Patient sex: M
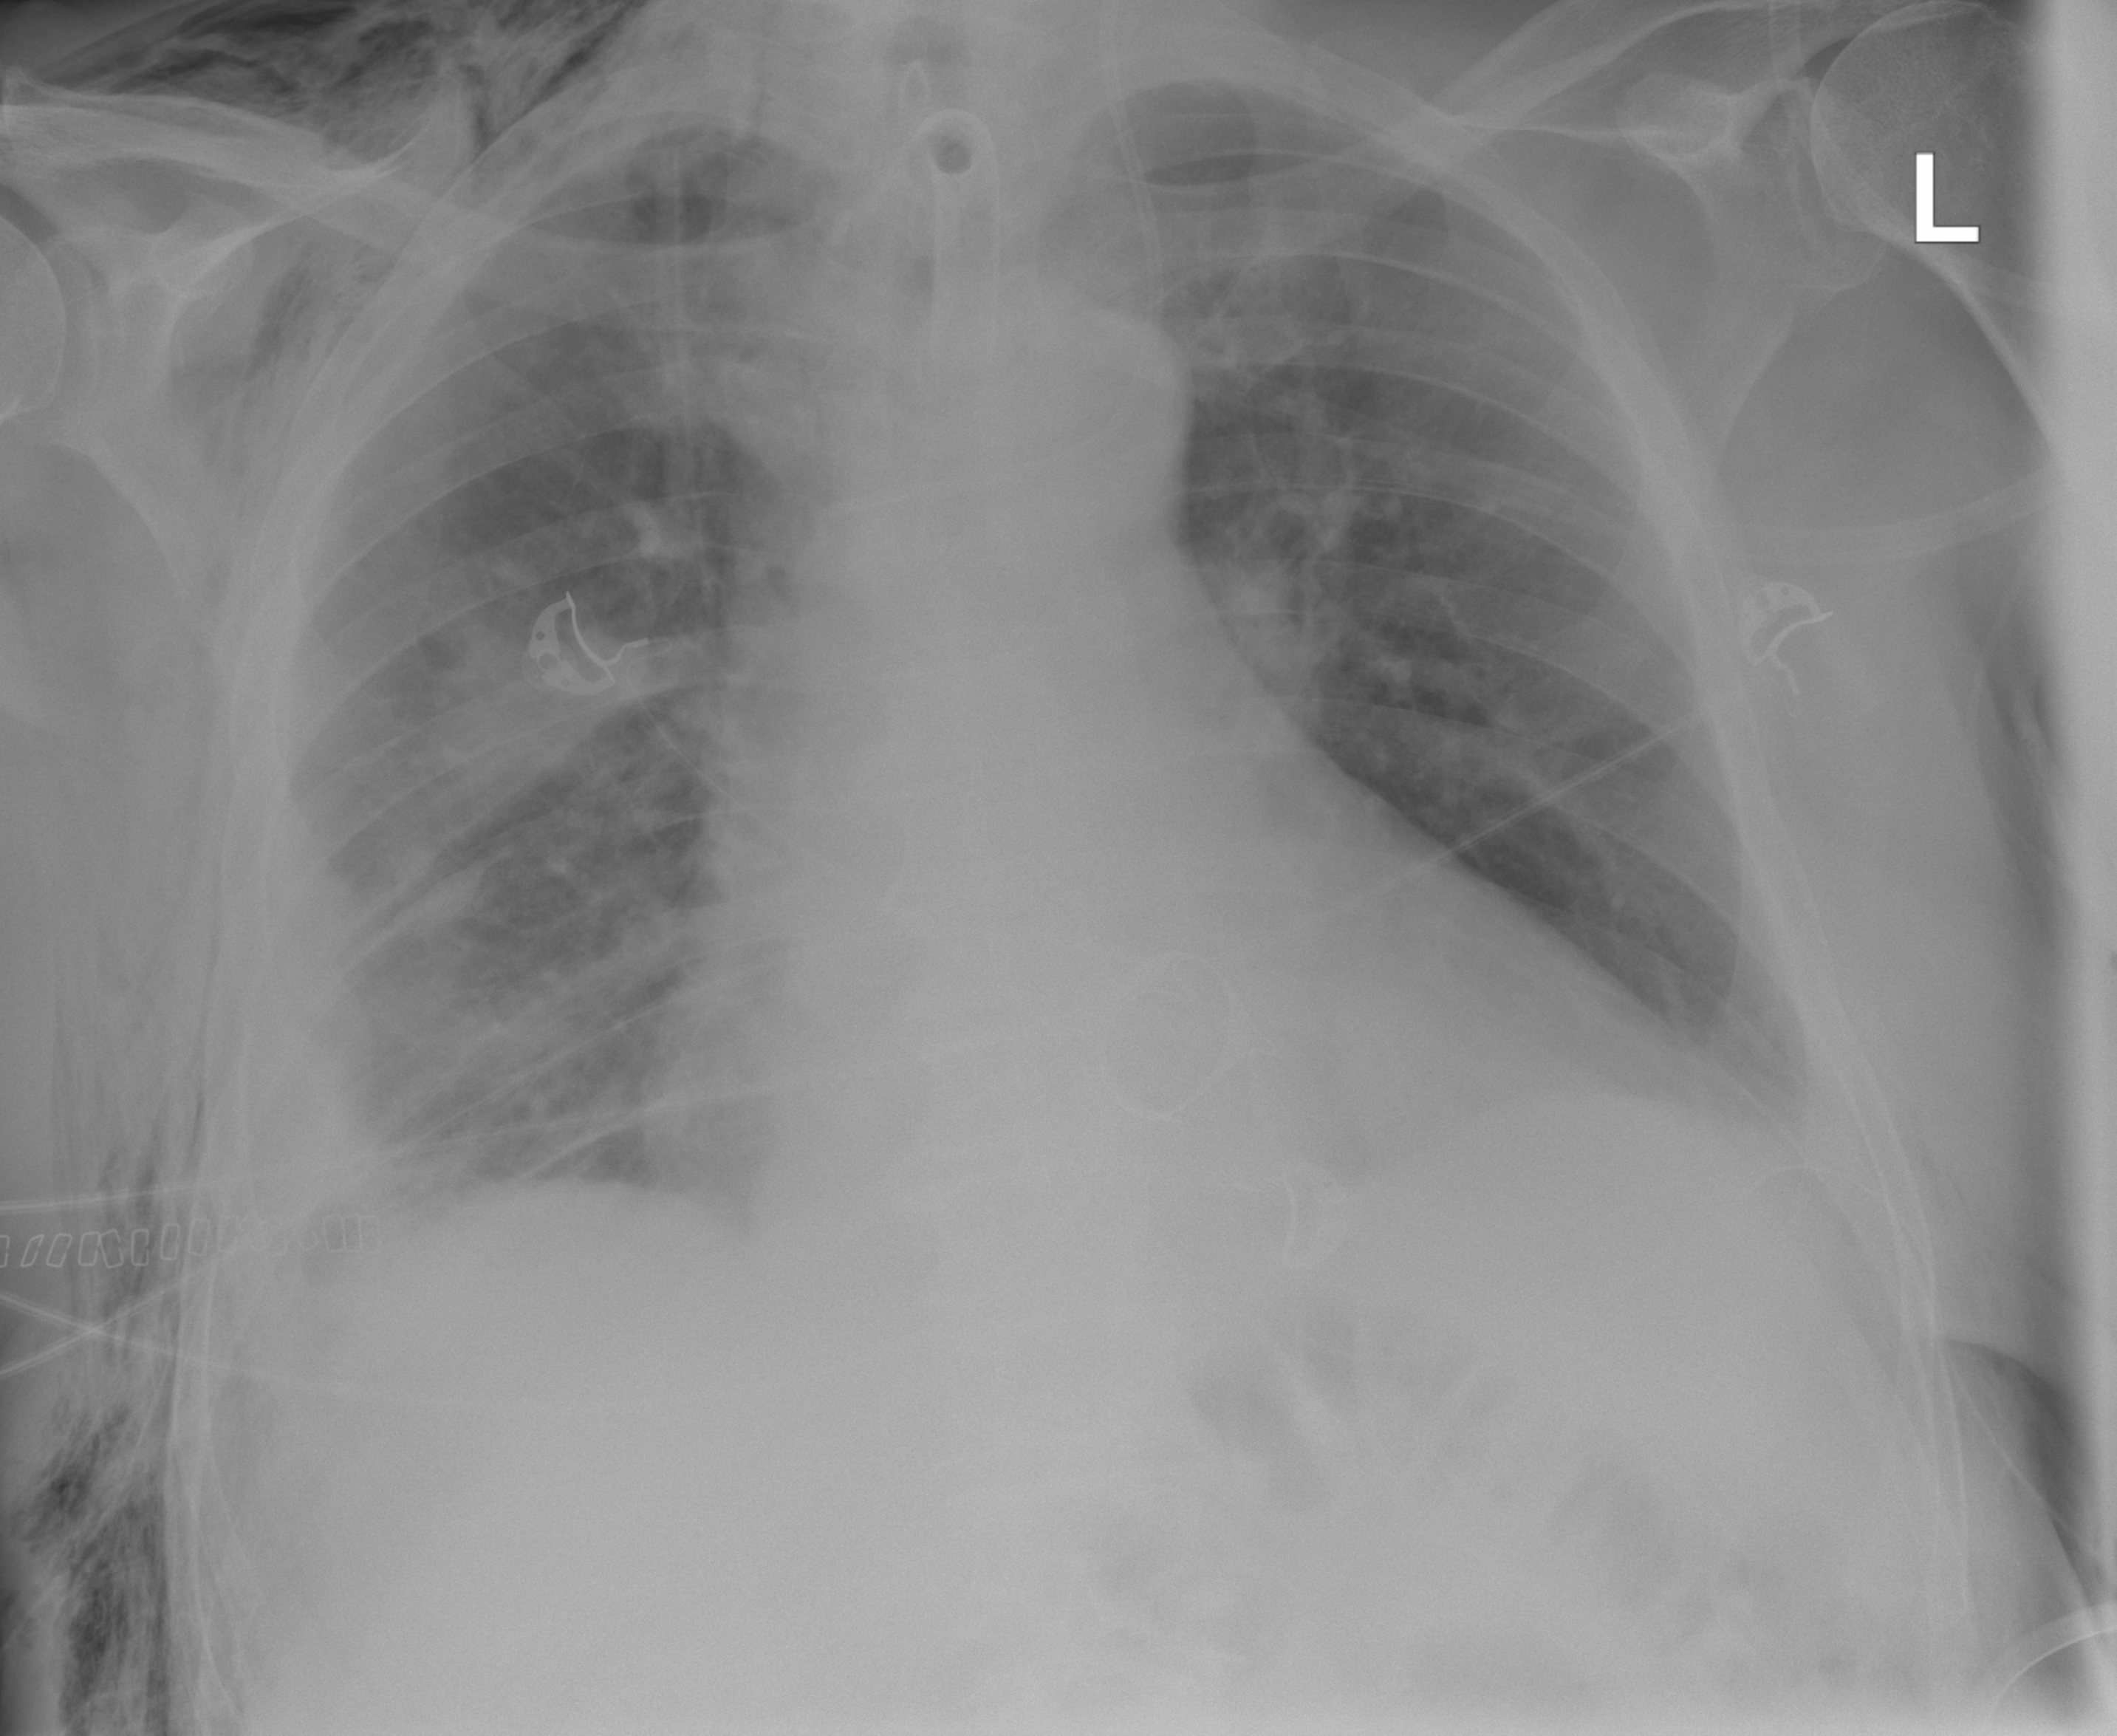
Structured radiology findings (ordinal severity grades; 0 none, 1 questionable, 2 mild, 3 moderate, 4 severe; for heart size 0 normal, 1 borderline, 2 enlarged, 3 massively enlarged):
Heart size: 2
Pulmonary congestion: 0
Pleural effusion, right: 2
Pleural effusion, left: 0
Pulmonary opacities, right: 2
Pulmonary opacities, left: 0
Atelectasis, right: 2
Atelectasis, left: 0